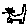
Label: cat